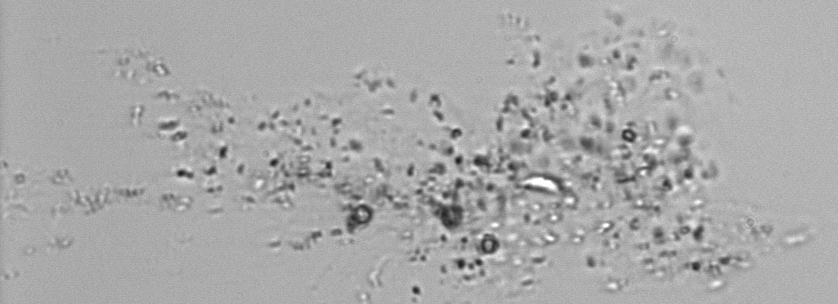
Label: Phaeocystis_debris